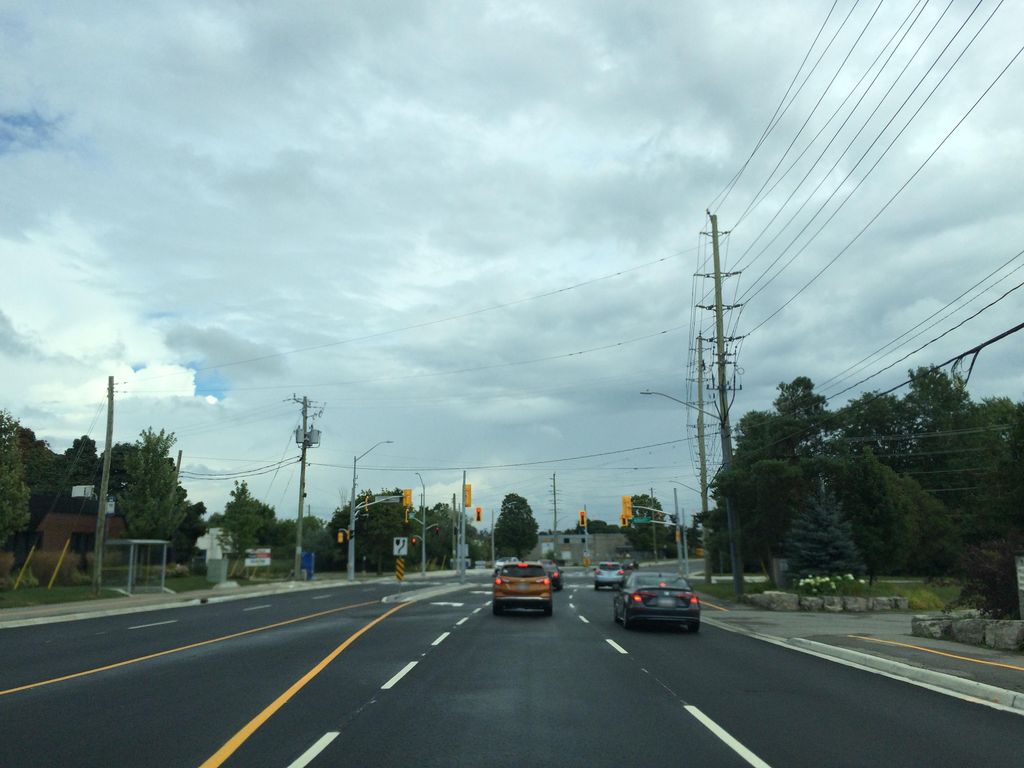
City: kitchener-waterloo